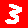
Digit: 3